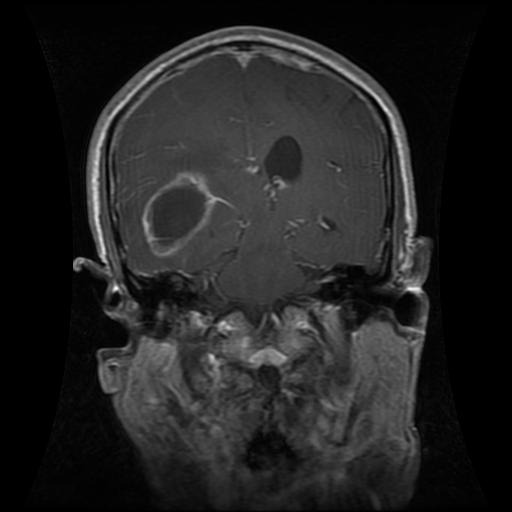
Label: glioma